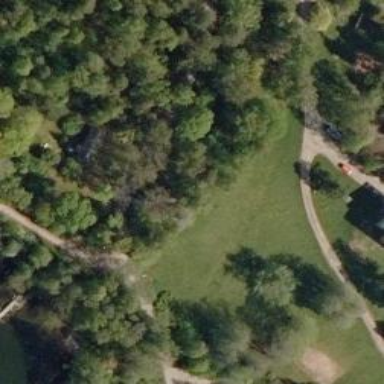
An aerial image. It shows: Disc golf basket.